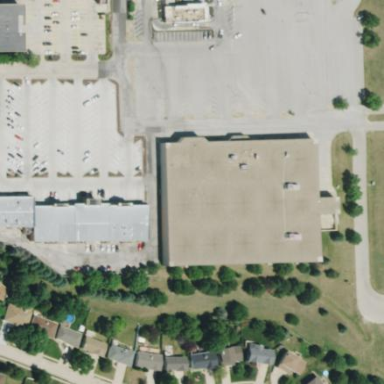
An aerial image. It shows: Retail area.